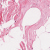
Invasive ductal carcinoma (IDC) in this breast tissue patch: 0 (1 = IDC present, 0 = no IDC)